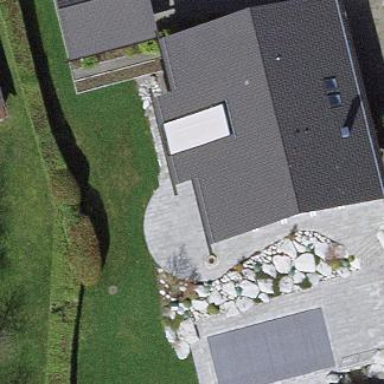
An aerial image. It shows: Simple and straightforward house.